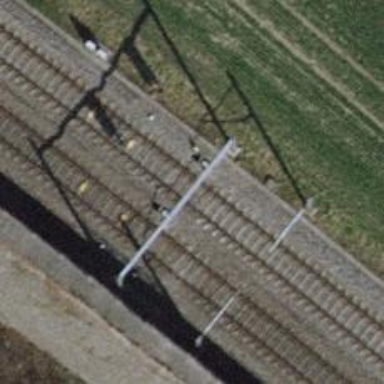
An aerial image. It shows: Railway signal.